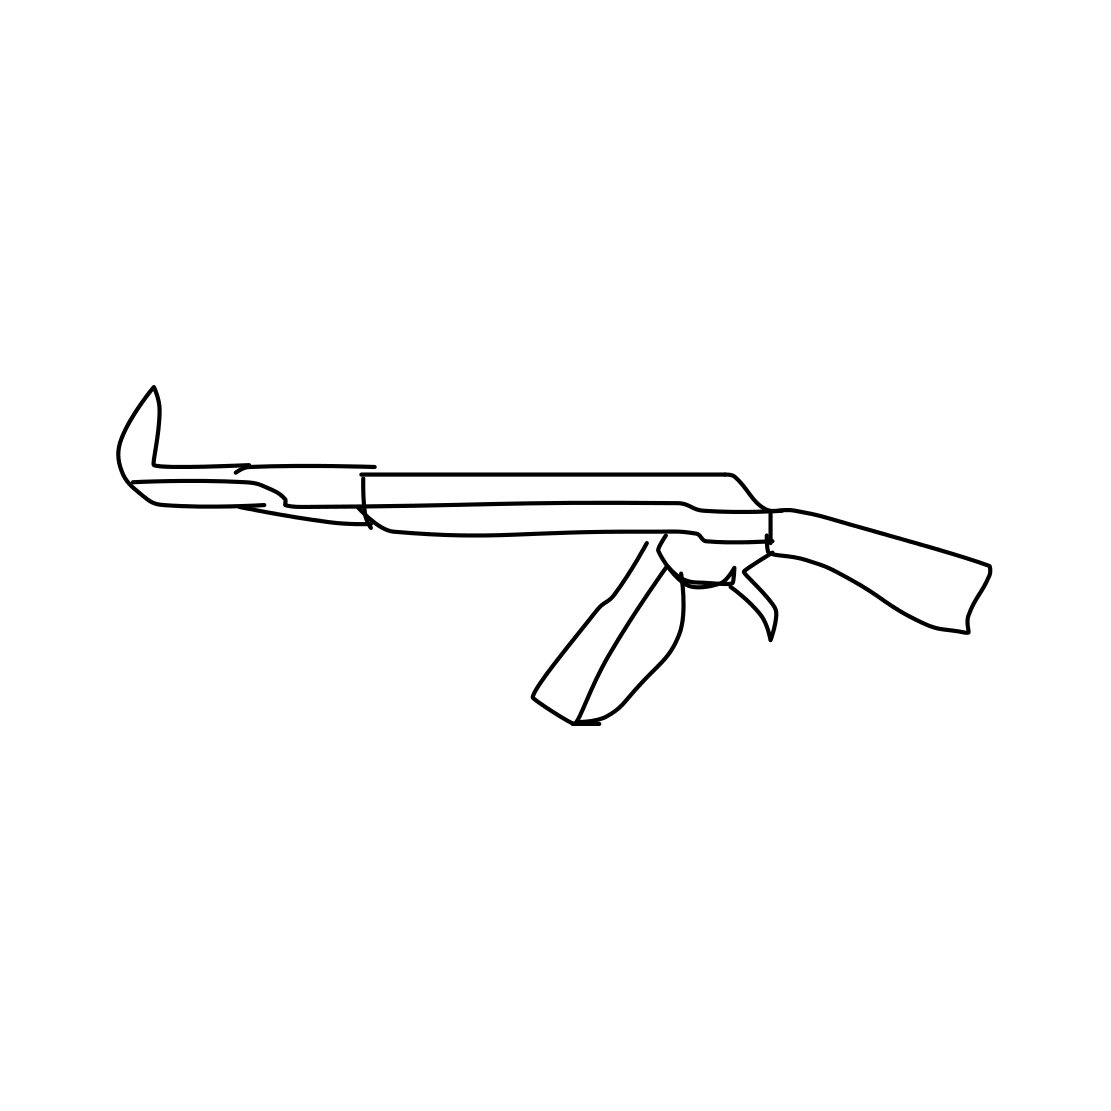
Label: rifle